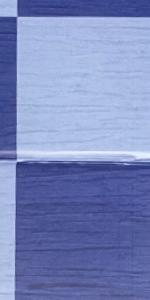
Label: Empty